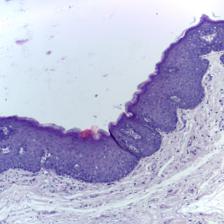
Diagnosis: Normal